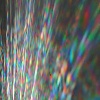
Label: sunburn